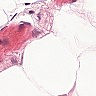
Metastatic tissue present: no